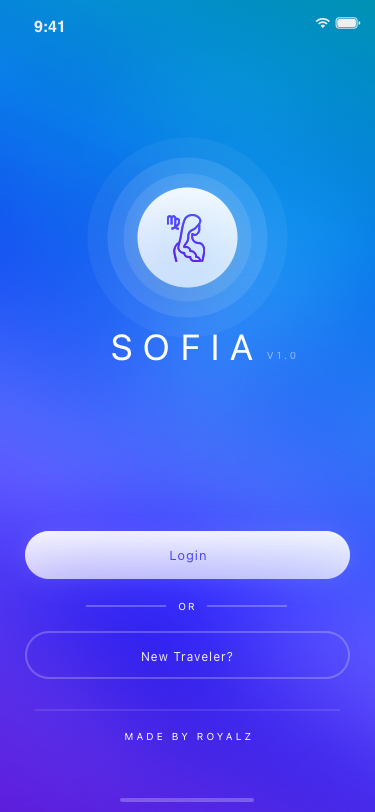
Text in this UI design:
made by royalz
New Traveler?
or
Login
SOFIA
V1.0
9:41